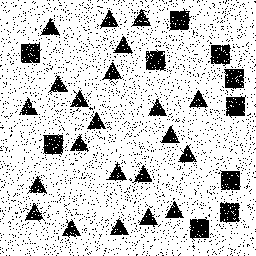
Squares: 10
Triangles: 22
Stars: 0
Total shapes: 32